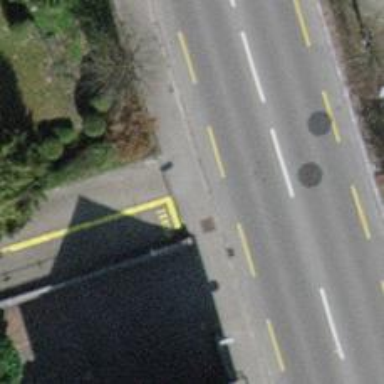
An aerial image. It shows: Unmarked road crossing.